Field crop: maize
Growth stage: 2
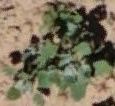
Species: chenopodium